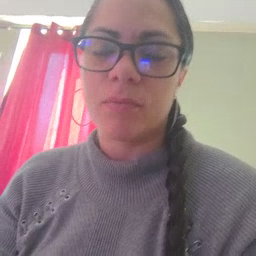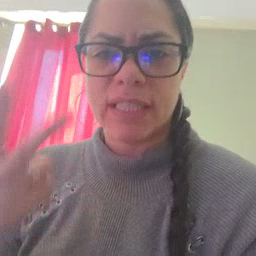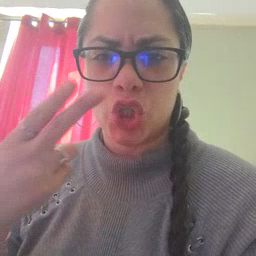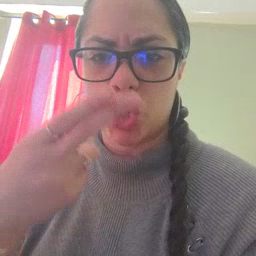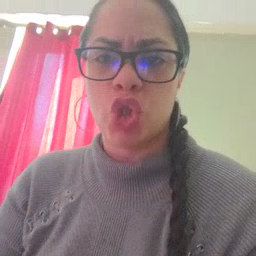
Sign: scissors